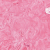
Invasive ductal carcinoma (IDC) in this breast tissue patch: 0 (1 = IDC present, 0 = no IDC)